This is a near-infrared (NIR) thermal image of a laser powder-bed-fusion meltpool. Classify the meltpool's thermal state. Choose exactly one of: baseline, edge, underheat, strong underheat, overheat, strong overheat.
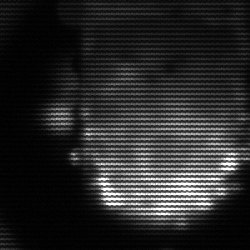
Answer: baseline